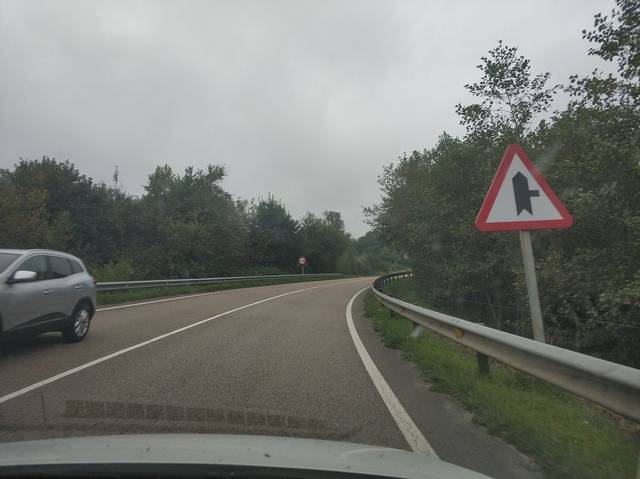
Region: Spain
Coordinates: 43.343, -4.271